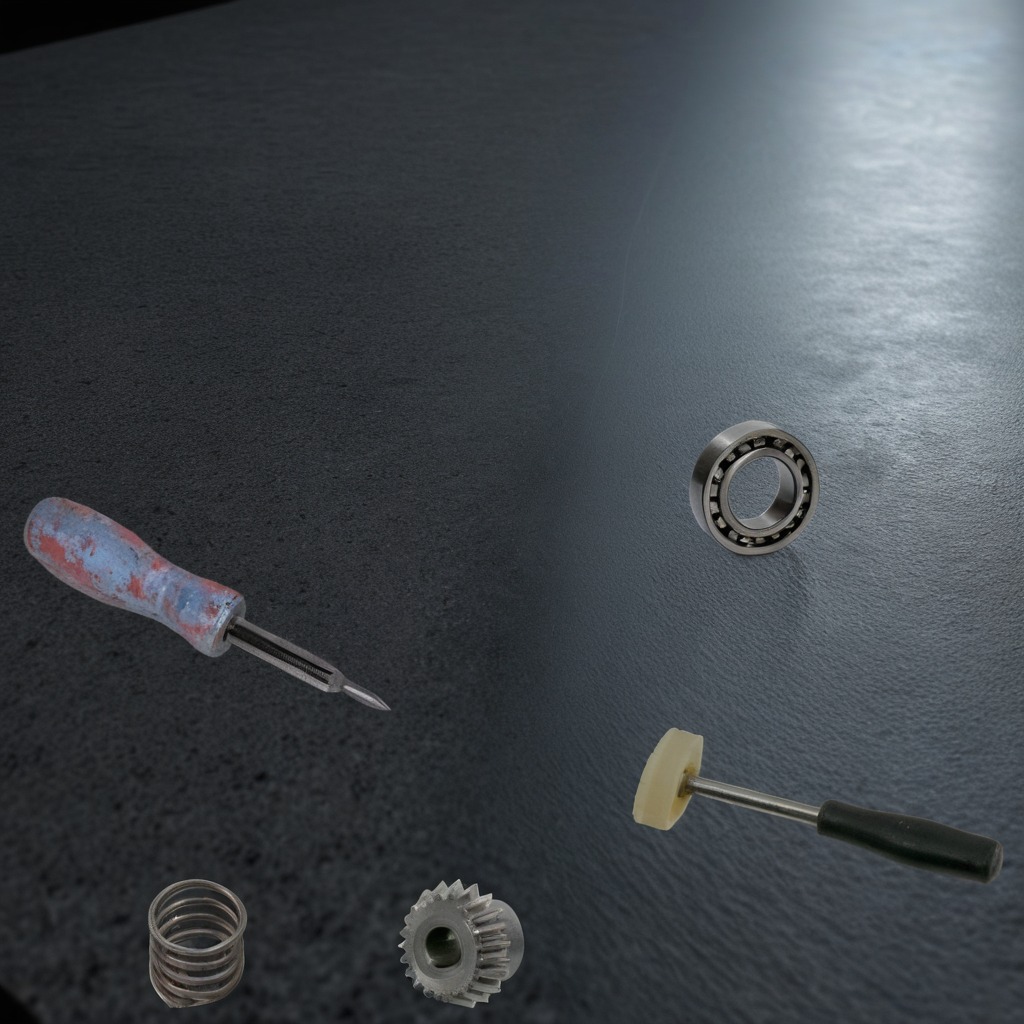
A metal ball bearing, a steel gear with teeth, a hammer, a coiled metal spring, and a screwdriver are lying on the clean granite table inside a workshop at night.